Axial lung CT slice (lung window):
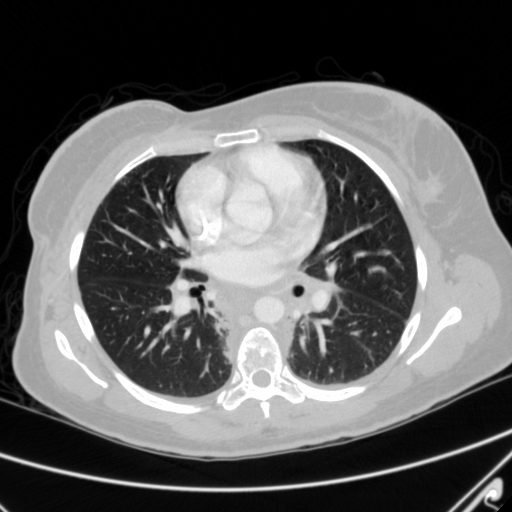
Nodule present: no